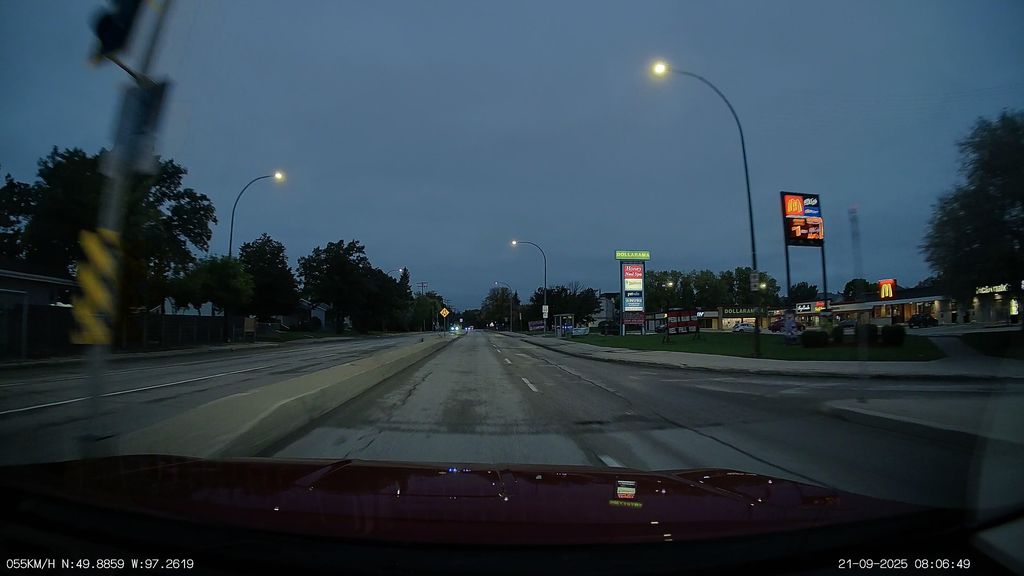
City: winnipeg